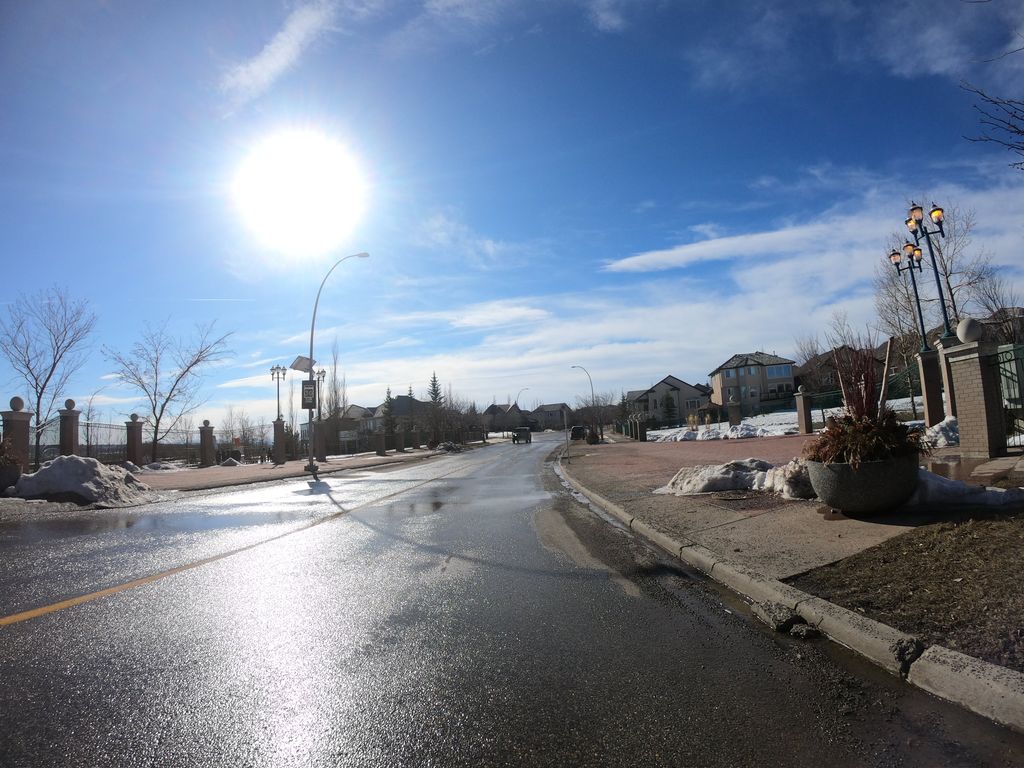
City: calgary